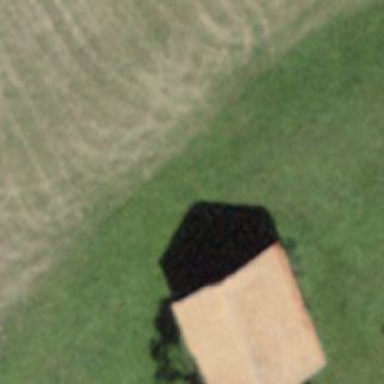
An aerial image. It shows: Barn.